Question: I am new to the Django Rest Framework.
I am trying to send email with attachment.
Here is my code.
'''
class EmailModel(models.Model):
upload_file = models.FileField(upload_to='location/location/files', blank=False)
class Meta:
verbose_name = 'Applicant CSV Upload'
verbose_name_plural = 'Applicant CSV Upload'
'''
'''
@admin.register(EmailModel)
class EmailAdmin(admin.ModelAdmin):
class Meta:
model = EmailModel
'''
'''
def send_email():
email = EmailMessage(
'Title',
('abc', 'abc@gmail.com', '123123123'),
'abc@gmail.com',
['abc@gmail.com']
)
email.attach_file(EmailViewSet.upload_file)
email.send()
class EmailViewSet(viewsets.ModelViewSet):
queryset = EmailModel.objects.all()
serializer_class = EmailSerializer
def create(self, request, *args, **kwargs):
send_mail(' Test Subject here', 'Test here is the message.', 'abc@gmail.com', ['abc@gmail.com'], fail_silently=False)
response = super(EmailViewSet, self).create(request, *args, **kwargs)
send_email() # sending mail
data = [{'location': request.data.get('location'), 'image': file} for file in request.FILES.getlist('image')]
serializer = self.get_serializer(data=data, many=True)
serializer.is_valid(raise_exception=True)
self.perform_create(serializer)
headers = self.get_success_headers(serializer.data)
message = EmailMessage(subject='Applicant data', body='PFA', from_email='abc@gmail.com',
to='abc@gmail.com', bcc='abc@gmail.com', connection=None,
attachments=data, headers=self.data, cc='abc@gmail.com', reply_to=None)
# Attach file
# with open(attachment, 'rb') as file:
# message.attachments = [
# (attachment, file.read(), 'application/pdf')
# ]
return response, message.send(), Response(serializer.data, status=status.HTTP_201_CREATED, headers=headers)
'''
'''
class EmailSerializer(serializers.ModelSerializer):
class Meta:
model = EmailModel
fields = ('upload_file',)
'''
'''
EMAIL_HOST = 'smtp.sendgrid.net'
EMAIL_HOST_USER = 'apikey' # this is exactly the value 'apikey'
EMAIL_HOST_PASSWORD = 'here i am using my sendgrid api key directy' # this is your API key
EMAIL_PORT = 587
EMAIL_USE_TLS = True
EMAIL_BACKEND = 'django.core.mail.backends.smtp.EmailBackend'
DEFAULT_FROM_EMAIL = 'here i am using same gmail id on which i have created my send grid account'
'''
In view.py and serializer.py
I have mentioned every method I tried for sending email so thats why it is so mixed up. None of the method is working.
Even 'create' method does not invoke at all.
This is showing up on my api admin I want to change save button text to send.

1. I don't want to create model. which is created for showing this filed on admin i required model.
2. Also don't want to save file in folder. which is saving.
3. filefiled just open the file and on my hardcoded email address send that file in email when I press save/send button.
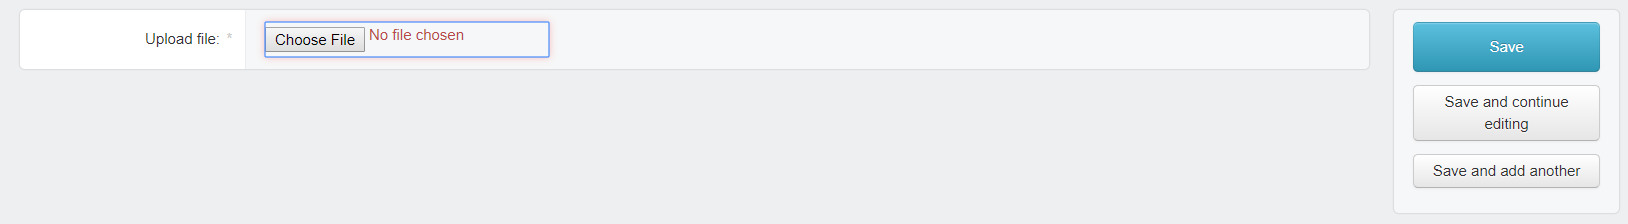
Answer: You can create a custom admin page where you won't require models. <URL> solves that problem.
Now when you create you custom page, in the views you can simply use the python API provided by sendgrid and do whatever you want to achieve. Here is the <URL> for the same.